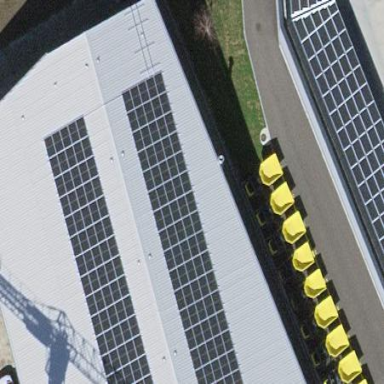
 consisting of solar photovoltaic panels."